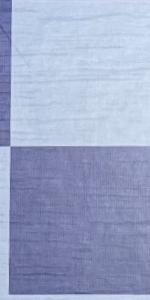
Label: Empty